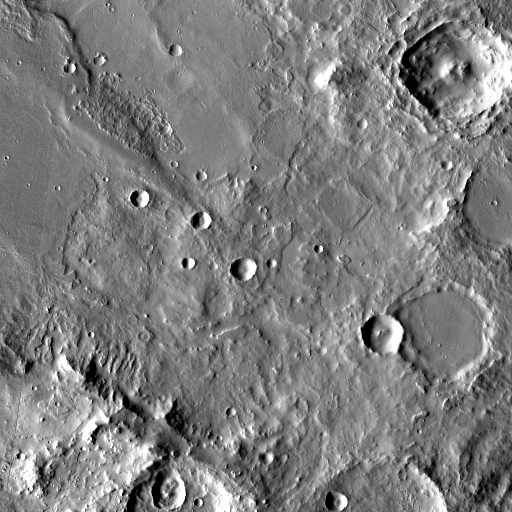
Crater classes present: Background, Other, Layered, Buried